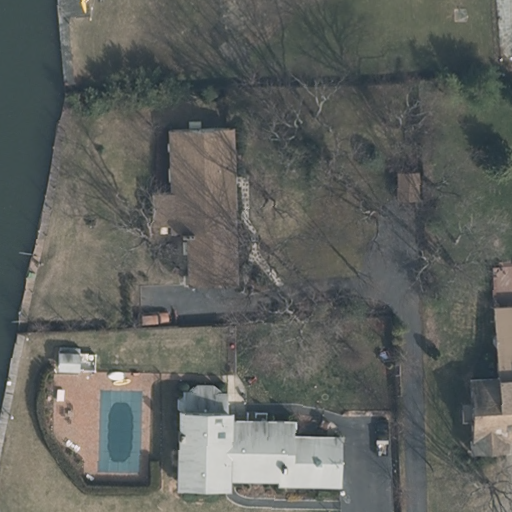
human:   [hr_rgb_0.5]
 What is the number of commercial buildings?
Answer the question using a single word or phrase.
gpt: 0

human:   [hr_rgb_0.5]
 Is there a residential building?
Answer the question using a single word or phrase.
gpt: yes

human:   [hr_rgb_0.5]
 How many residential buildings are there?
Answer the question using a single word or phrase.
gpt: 3

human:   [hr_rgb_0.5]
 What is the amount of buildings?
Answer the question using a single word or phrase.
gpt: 4

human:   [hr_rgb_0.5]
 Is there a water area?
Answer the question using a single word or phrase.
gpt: yes

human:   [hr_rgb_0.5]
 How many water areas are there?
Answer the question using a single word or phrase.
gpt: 1

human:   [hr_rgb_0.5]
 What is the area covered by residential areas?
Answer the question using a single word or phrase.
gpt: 10595m2

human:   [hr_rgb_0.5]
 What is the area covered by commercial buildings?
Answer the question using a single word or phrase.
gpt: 0m2

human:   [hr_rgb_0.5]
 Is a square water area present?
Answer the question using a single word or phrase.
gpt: no

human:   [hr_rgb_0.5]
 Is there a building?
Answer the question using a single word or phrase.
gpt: yes

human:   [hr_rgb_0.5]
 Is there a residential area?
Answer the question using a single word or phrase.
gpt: yes

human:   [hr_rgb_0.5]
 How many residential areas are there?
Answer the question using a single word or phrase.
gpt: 1

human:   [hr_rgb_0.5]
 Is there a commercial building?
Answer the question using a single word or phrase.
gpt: no

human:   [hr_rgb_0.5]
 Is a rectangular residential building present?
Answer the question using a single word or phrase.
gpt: no

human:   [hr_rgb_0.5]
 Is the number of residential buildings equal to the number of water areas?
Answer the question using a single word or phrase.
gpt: no

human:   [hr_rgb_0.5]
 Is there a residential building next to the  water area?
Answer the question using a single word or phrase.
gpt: yes

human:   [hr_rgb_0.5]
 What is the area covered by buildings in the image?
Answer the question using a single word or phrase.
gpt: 1443m2

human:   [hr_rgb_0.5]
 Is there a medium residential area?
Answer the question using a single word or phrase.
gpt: no

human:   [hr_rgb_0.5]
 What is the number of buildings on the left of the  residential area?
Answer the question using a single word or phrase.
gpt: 4

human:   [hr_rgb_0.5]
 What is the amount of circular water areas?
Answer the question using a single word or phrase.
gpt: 0

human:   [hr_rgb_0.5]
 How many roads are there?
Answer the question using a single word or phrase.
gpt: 0

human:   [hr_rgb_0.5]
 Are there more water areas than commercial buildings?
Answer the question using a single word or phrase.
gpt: yes

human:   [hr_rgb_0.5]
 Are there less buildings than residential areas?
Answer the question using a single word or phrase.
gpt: no

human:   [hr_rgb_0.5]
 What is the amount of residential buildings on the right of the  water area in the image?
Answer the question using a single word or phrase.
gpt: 3

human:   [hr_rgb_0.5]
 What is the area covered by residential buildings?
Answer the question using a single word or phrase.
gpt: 1413m2

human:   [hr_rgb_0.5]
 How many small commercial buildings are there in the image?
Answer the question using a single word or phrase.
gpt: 0

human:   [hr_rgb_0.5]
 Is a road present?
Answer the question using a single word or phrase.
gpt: no

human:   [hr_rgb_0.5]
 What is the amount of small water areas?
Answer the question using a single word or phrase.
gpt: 0

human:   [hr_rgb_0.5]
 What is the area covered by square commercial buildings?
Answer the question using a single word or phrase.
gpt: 0m2

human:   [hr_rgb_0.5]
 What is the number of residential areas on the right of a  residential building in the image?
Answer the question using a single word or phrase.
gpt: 1

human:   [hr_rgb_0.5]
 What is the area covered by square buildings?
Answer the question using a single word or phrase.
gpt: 0m2

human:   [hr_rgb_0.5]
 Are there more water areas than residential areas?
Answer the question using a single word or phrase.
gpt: no

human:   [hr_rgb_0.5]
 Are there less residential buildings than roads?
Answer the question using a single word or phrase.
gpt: no

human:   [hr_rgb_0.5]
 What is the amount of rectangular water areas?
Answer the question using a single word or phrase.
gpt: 1

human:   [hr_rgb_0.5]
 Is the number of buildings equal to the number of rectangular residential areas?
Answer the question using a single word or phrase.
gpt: no

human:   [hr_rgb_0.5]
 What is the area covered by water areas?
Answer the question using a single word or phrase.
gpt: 735m2

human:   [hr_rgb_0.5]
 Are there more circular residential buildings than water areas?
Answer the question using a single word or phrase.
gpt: no

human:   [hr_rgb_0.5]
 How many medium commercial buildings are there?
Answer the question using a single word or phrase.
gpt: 0

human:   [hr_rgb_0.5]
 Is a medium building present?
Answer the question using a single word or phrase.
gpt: yes

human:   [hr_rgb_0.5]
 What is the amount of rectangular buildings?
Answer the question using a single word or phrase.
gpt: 0

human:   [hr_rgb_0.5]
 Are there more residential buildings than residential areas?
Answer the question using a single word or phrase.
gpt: yes

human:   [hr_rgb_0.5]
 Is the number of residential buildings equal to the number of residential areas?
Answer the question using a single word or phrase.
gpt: no

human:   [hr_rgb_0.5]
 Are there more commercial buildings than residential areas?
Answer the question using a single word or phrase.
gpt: no

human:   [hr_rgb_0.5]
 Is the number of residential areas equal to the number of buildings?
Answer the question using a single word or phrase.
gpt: no

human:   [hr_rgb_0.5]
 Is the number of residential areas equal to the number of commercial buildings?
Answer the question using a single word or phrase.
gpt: no

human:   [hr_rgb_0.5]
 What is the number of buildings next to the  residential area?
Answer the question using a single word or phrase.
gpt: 4

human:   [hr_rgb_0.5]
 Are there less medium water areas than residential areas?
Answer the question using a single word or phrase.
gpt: yes

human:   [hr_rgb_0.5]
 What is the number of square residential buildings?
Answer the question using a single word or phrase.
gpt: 0

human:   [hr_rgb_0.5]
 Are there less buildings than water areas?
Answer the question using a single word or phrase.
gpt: no

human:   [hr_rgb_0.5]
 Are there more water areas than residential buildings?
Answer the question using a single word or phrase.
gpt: no

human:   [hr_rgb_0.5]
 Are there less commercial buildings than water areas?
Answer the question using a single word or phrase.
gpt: yes

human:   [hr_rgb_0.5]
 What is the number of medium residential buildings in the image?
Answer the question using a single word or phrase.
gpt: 2

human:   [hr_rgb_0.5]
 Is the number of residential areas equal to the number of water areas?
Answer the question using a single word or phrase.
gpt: yes

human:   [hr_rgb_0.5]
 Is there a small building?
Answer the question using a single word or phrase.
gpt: yes

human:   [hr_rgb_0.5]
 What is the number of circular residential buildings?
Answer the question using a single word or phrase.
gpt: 0

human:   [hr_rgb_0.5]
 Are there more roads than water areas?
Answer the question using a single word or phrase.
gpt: no

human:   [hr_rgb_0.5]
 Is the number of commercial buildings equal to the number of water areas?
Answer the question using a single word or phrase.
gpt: no

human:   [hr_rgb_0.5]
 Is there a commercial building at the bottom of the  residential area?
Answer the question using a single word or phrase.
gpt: no

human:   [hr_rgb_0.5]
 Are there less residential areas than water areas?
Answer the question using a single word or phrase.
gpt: no

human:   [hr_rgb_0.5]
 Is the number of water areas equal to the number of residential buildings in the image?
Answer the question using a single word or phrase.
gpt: no

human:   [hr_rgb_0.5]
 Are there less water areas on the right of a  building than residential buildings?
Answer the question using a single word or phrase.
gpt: yes

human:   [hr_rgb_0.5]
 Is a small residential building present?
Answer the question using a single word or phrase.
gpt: no

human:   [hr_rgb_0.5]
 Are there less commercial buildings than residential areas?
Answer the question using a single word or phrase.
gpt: yes

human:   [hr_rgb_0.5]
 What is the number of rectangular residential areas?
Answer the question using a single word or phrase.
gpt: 1